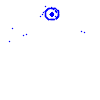
Particle: pion